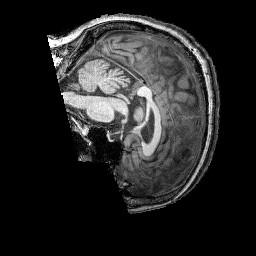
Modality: T1w
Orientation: sagittal
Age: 53
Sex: male
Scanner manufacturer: siemens
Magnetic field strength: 3 T
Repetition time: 2.25 s
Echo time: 0.00415 s